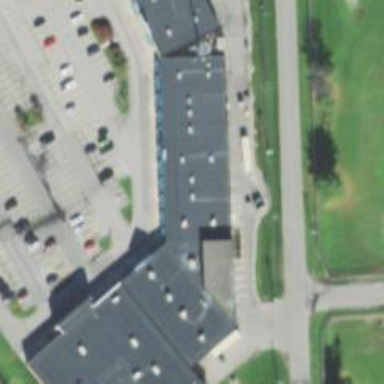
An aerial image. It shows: Fitness center located in leisure land.